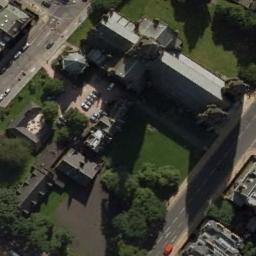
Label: church